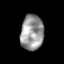
Tissue: prostate
Cell type: T cells
Senescence score: 0.325
Nuclear area (px): 790
Mean DAPI intensity: 153.18